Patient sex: M
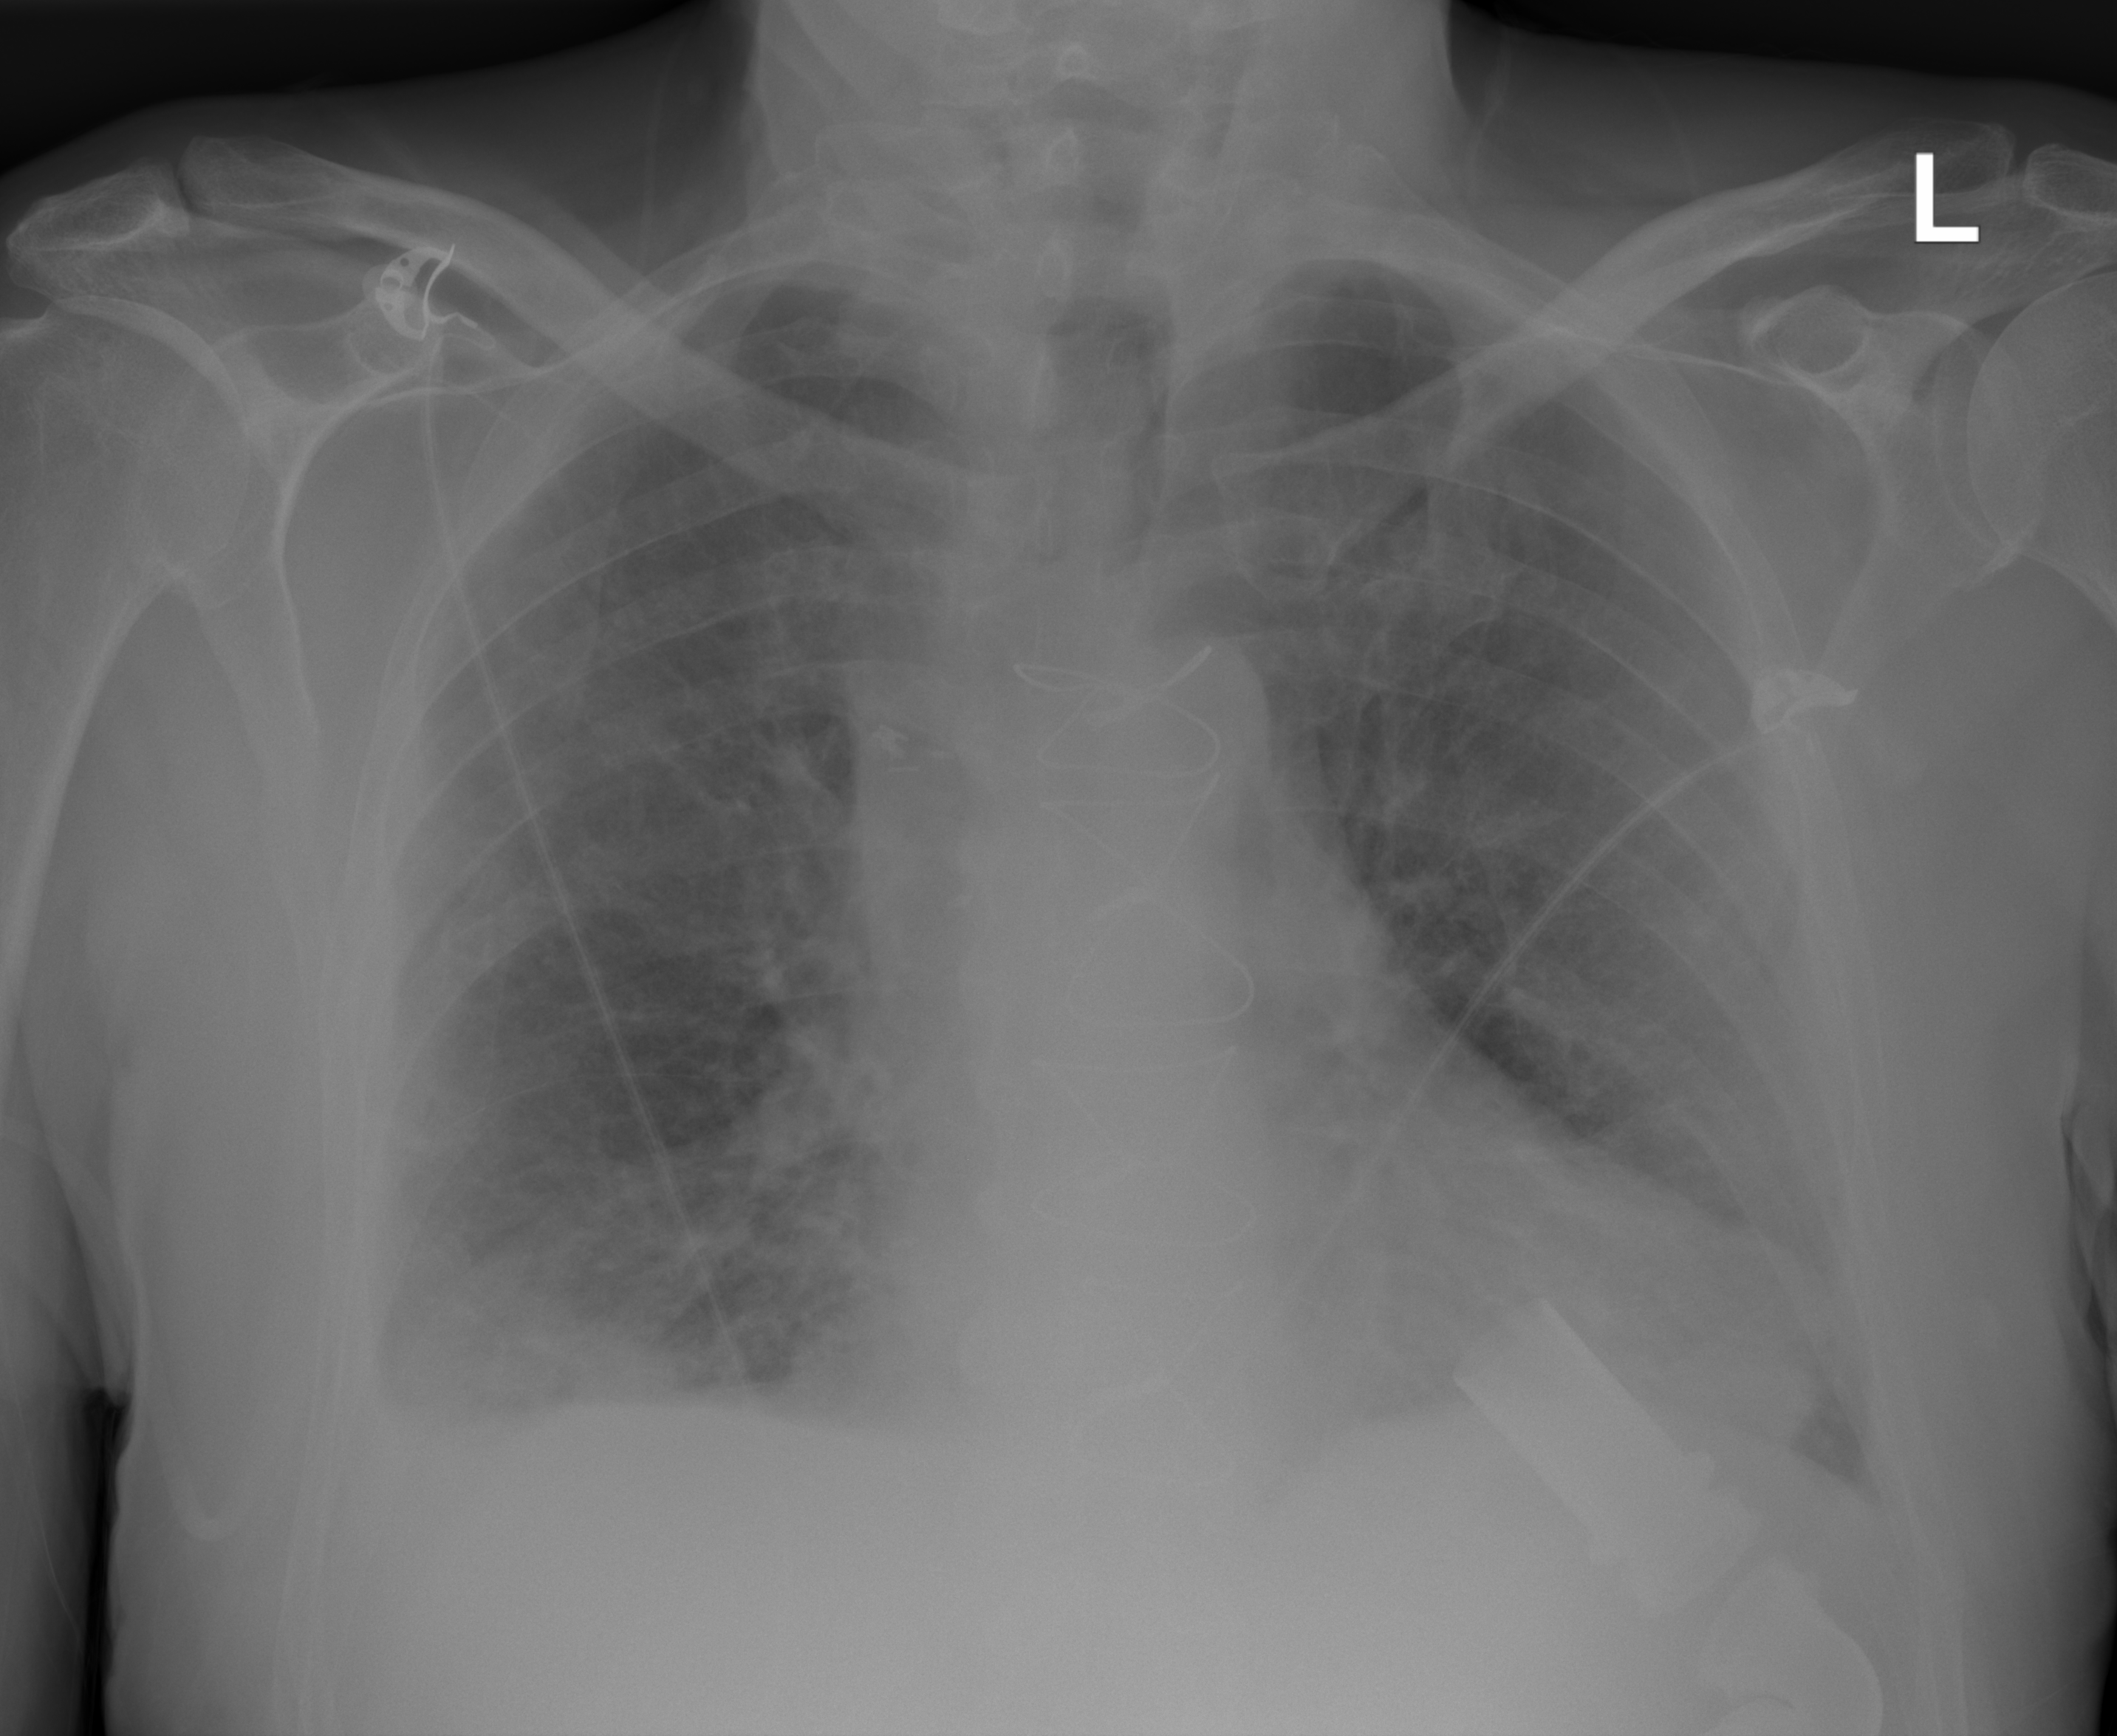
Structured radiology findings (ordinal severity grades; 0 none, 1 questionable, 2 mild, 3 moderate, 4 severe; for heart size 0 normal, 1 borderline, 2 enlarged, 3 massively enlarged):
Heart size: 2
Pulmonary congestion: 2
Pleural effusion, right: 2
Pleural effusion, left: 2
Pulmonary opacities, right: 2
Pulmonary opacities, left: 2
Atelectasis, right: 3
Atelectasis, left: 2